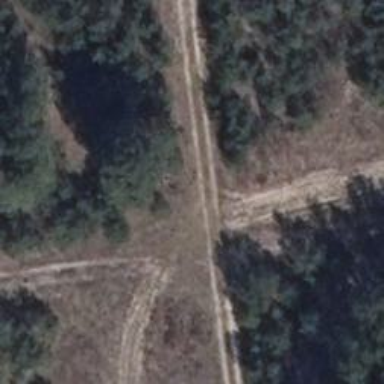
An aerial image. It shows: Track with grade5 tracktype.